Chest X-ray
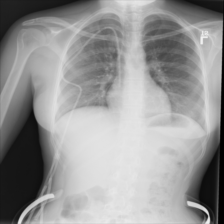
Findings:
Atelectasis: negative
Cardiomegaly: negative
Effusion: negative
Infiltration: negative
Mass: negative
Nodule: negative
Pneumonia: negative
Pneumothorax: negative
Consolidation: negative
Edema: negative
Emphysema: negative
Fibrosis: negative
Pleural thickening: negative
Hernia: negative